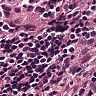
Metastatic tissue present: yes